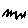
Label: zigzag